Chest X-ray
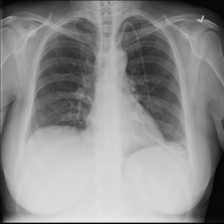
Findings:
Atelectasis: negative
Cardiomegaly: negative
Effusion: negative
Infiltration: negative
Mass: negative
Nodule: negative
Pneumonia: negative
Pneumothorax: positive
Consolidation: negative
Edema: negative
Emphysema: negative
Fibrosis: negative
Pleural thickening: negative
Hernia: negative